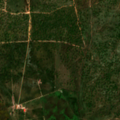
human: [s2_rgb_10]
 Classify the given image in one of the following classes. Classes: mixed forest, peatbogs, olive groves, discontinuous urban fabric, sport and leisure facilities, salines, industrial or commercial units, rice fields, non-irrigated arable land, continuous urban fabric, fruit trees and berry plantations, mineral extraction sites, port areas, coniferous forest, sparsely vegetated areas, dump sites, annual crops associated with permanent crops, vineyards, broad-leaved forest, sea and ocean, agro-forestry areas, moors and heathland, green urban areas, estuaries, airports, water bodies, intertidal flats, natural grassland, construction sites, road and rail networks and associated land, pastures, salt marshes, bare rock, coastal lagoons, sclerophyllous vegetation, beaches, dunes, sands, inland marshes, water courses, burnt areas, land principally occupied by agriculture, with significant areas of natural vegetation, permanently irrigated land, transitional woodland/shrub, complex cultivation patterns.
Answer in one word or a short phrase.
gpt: continuous urban fabric